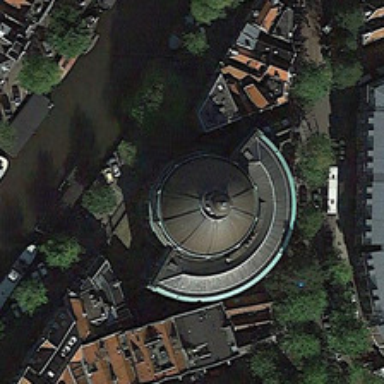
A church is near a river with some buildings and green trees .